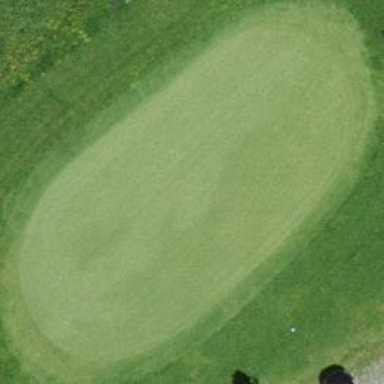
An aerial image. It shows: Picturesque green golfing area with grass land use.